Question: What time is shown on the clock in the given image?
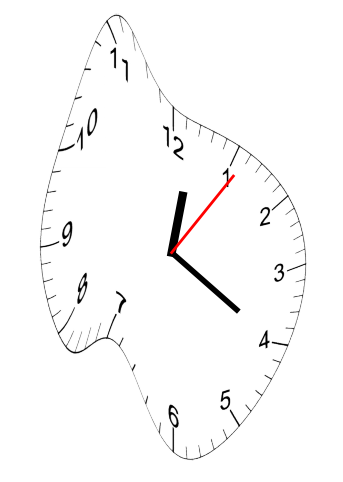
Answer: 12:20:06